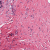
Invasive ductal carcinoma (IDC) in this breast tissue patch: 0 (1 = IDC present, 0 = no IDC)